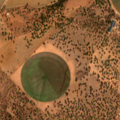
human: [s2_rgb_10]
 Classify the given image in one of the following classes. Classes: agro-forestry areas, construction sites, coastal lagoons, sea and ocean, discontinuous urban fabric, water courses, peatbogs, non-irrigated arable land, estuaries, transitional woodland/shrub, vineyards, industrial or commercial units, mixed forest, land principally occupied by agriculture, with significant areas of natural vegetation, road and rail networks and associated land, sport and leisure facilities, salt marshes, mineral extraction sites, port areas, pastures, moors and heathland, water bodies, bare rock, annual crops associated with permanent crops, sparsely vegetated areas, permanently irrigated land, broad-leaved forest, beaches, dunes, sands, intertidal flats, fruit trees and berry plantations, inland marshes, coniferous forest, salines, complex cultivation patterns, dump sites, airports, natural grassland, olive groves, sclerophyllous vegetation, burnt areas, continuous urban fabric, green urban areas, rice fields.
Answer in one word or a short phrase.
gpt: non-irrigated arable land, permanently irrigated land, agro-forestry areas, transitional woodland/shrub